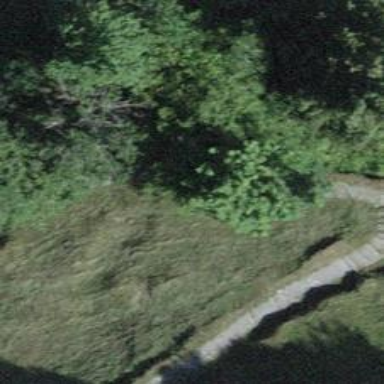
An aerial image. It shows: Ground path with excellent trail visibility.